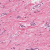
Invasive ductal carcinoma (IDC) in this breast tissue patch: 0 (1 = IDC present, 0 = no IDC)